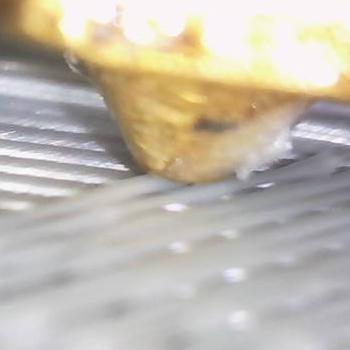
Flow rate: 48%